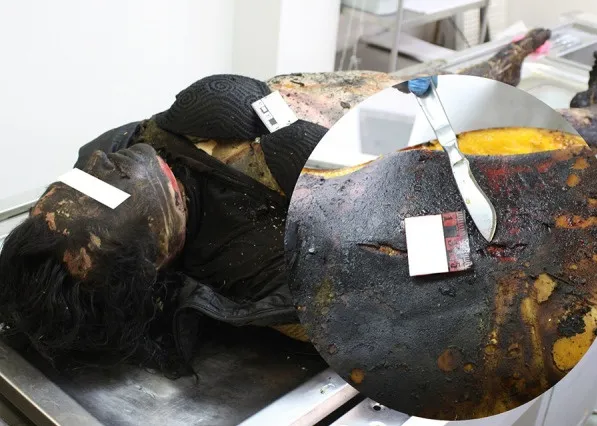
Multiple stabbing-cutting injuries to the chest.
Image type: medical_photograph (other_medical_photograph)